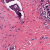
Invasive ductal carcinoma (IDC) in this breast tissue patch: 0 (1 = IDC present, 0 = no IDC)